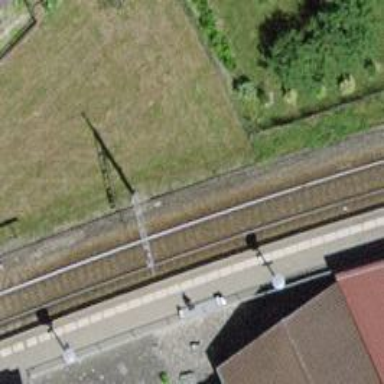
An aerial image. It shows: Public transport stop position.